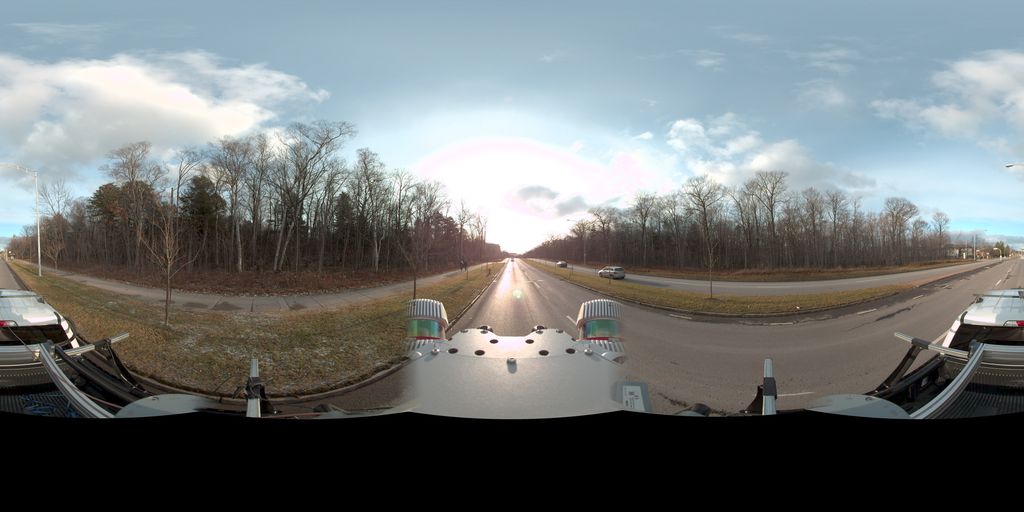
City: quebec_city